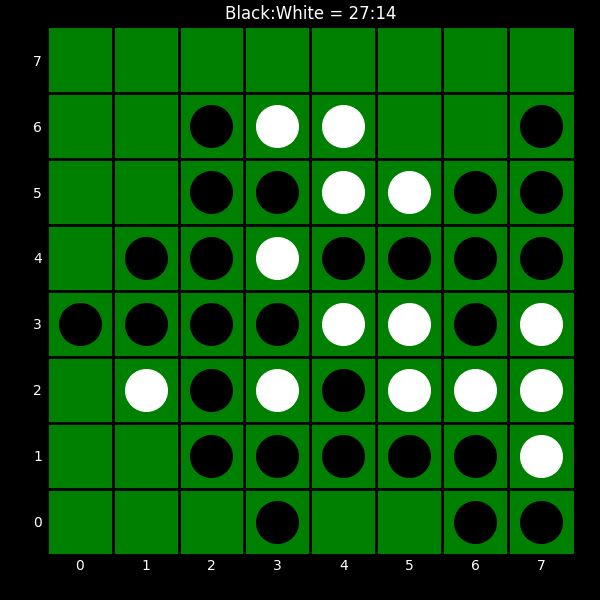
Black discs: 27
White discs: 14